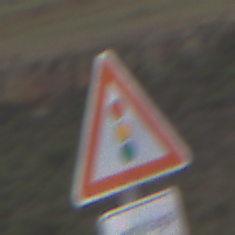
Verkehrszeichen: Lichtzeichenanlage
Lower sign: ZeitangabenMitBeschraenkungAufWochentage1
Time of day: Midday
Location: Outdoor (Nature)
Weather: Overcast
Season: NotSpecified
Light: Natural